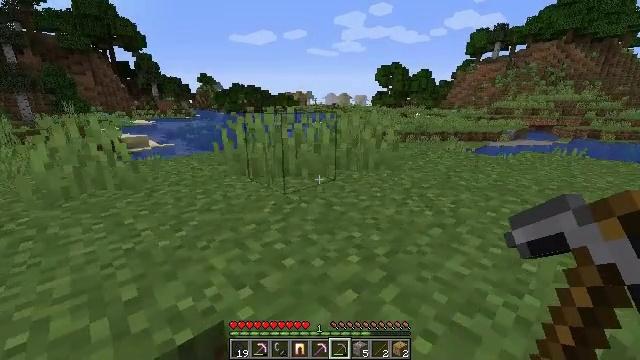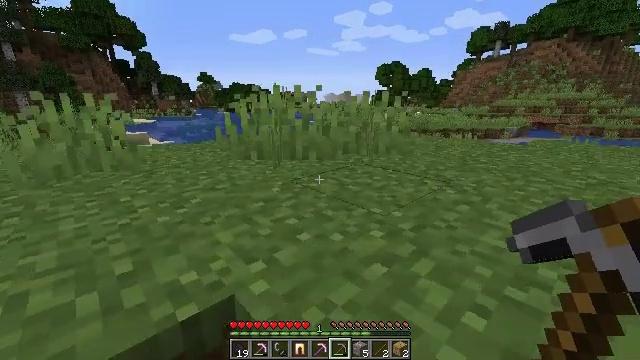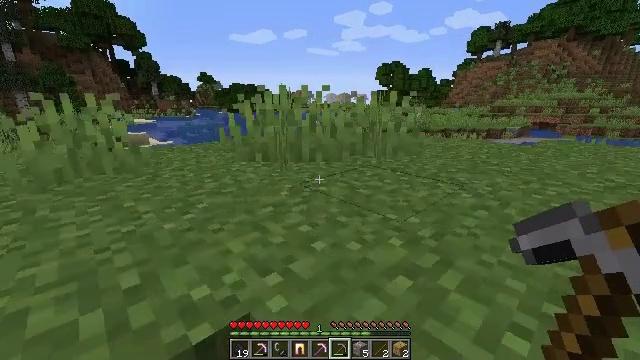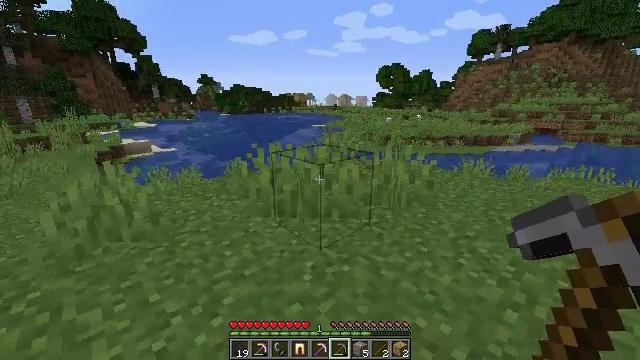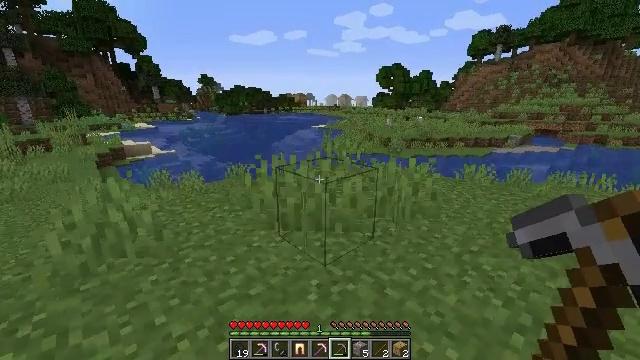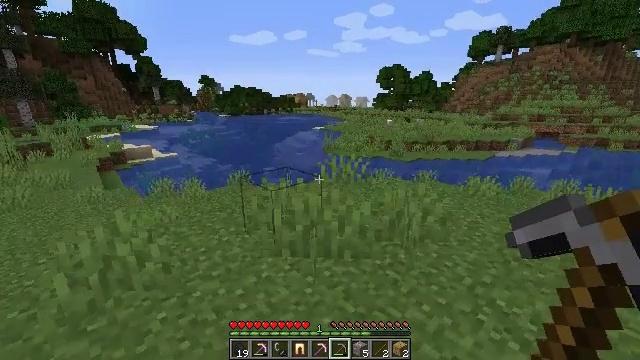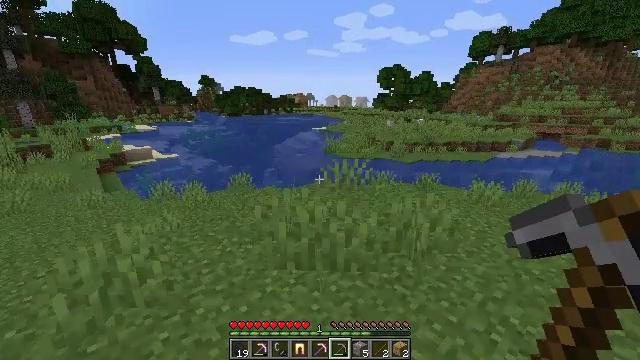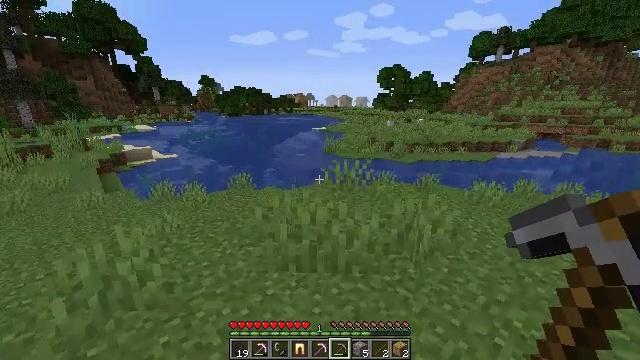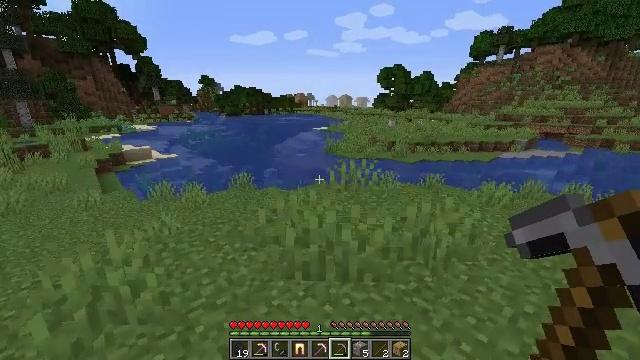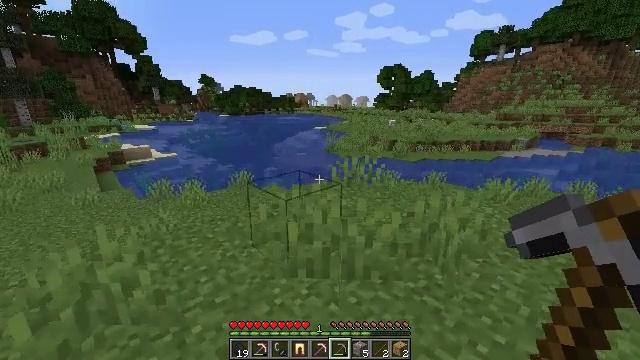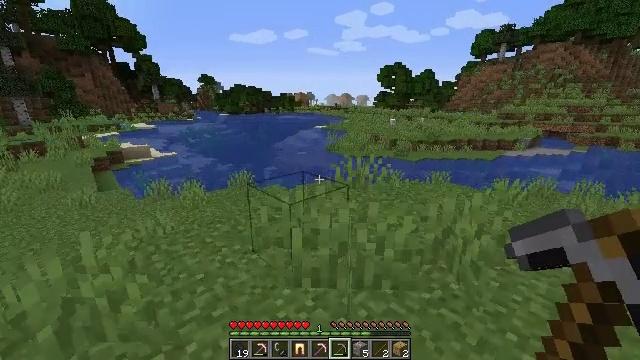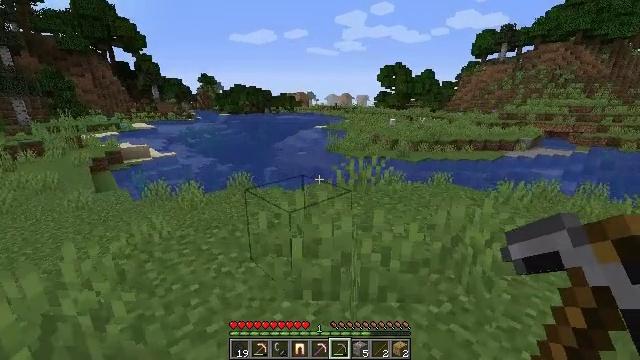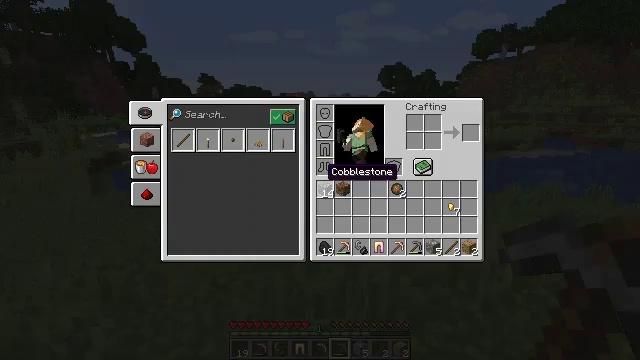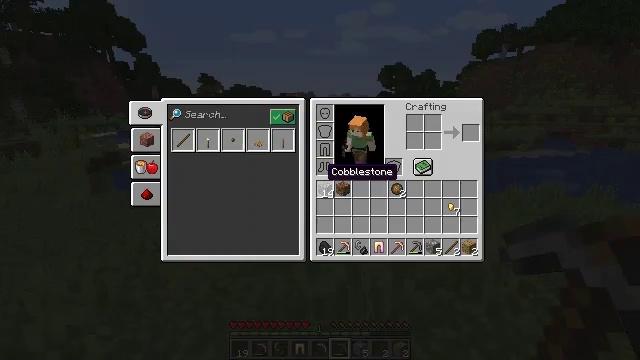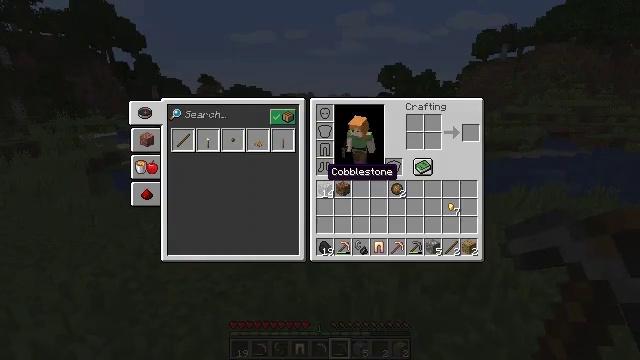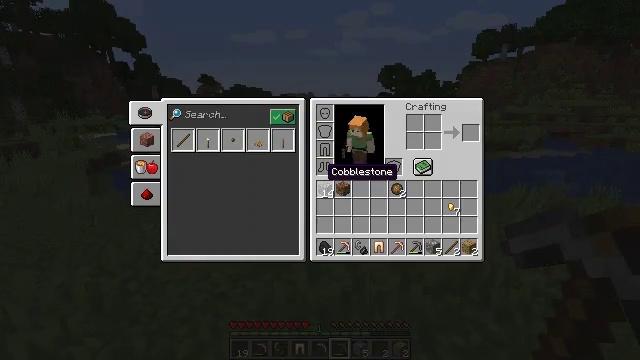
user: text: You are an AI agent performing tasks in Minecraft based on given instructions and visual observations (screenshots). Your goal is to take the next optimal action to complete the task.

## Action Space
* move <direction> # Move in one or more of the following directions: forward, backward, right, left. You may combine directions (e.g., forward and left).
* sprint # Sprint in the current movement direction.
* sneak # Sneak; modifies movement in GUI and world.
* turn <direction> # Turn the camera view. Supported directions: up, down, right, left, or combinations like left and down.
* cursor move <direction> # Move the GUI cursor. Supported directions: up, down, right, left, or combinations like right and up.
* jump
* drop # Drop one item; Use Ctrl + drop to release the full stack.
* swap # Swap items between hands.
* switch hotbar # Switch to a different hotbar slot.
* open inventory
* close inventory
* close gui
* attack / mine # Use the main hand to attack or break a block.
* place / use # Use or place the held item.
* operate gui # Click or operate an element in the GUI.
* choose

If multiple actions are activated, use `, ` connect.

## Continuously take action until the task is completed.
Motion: motion action
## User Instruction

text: Gather tall seagrass in the ocean.
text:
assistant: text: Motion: move forward, jump
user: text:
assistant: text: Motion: move forward, jump
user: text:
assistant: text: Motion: move forward, jump
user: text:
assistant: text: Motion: jump
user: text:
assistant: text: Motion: move forward, jump
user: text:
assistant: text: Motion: move forward, jump
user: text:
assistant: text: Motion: move forward, jump
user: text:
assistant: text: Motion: move forward, jump
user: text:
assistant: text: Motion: move forward, jump
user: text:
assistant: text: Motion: move forward, jump
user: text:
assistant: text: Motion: move forward, jump
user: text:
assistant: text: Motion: move forward, jump, open inventory
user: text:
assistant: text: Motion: move forward and move left, jump, open inventory
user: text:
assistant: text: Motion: move forward and move left, jump, open inventory
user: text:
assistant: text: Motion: move forward and move left, jump, open inventory
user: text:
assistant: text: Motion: move forward, jump
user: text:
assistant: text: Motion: move forward, jump
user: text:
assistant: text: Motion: move forward, jump
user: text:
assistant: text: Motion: move forward, jump
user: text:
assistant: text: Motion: move forward, jump
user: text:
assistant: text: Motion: move forward, jump, close inventory
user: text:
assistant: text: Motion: move forward, jump, close inventory
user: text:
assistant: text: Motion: jump, close inventory
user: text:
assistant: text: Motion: jump, close inventory
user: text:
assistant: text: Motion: move forward, jump, close inventory
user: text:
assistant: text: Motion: move forward, jump, close inventory
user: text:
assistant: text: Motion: move forward, jump, close inventory
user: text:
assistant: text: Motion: move forward, jump, close inventory
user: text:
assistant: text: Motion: move forward, jump, close inventory
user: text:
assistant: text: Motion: jump, close inventory